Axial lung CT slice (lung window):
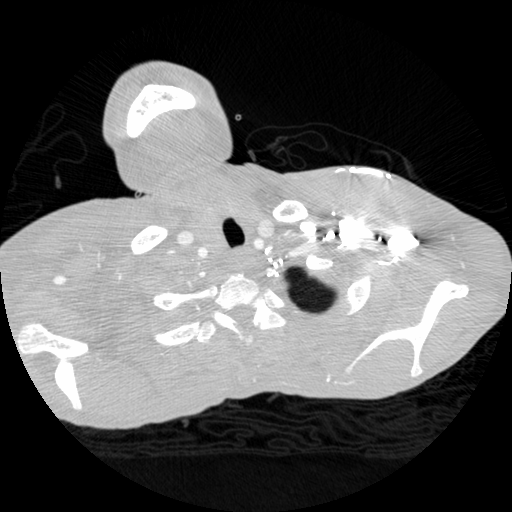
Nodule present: no